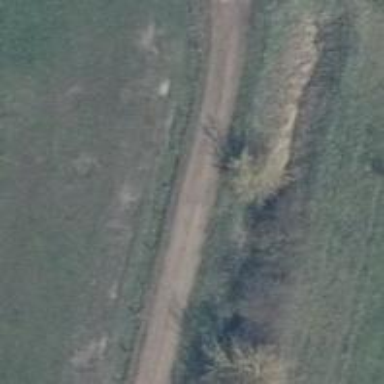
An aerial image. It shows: Track with grade 4 tracktype.